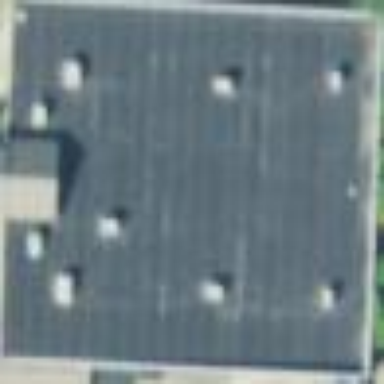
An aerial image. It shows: Building.